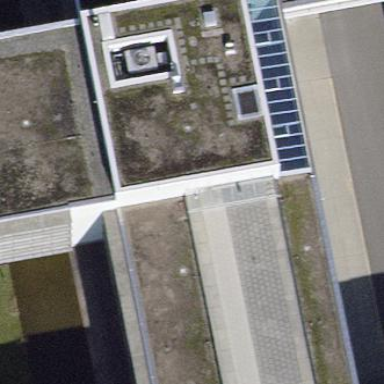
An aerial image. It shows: White building with flat roof.